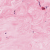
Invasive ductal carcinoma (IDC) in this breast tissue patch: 0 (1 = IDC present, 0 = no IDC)